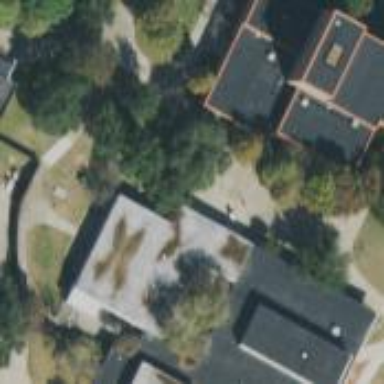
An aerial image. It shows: College building.